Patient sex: M
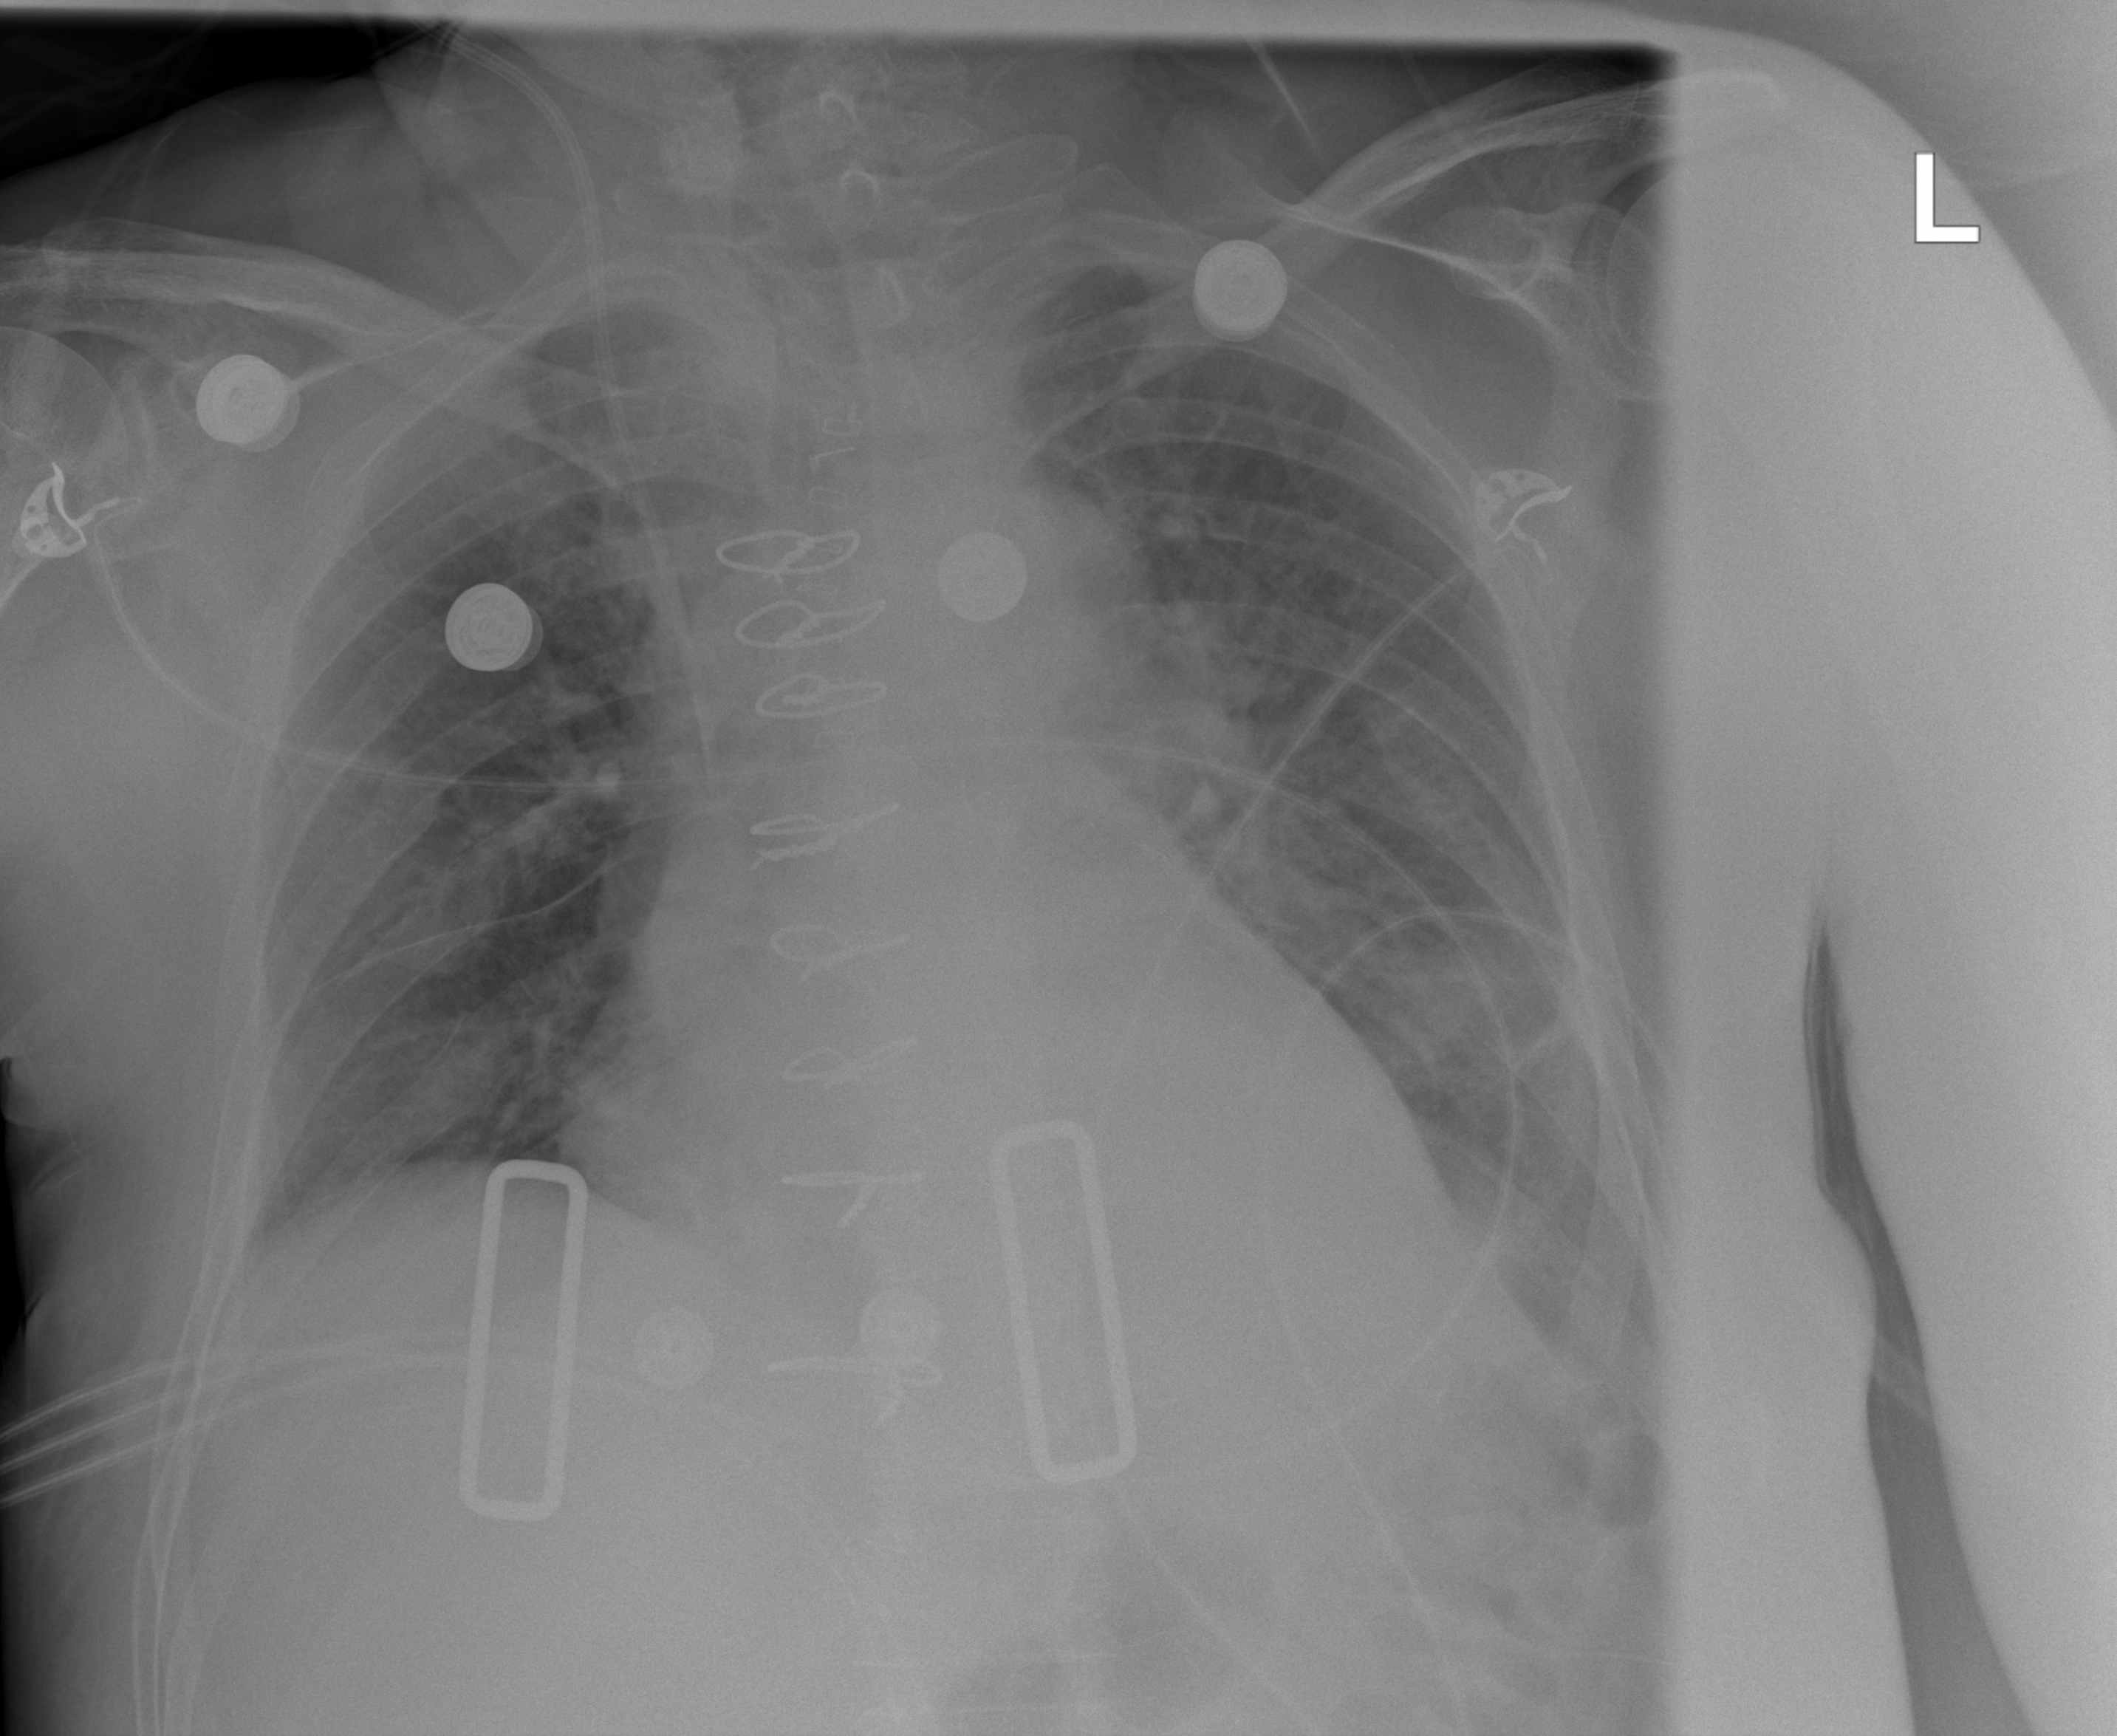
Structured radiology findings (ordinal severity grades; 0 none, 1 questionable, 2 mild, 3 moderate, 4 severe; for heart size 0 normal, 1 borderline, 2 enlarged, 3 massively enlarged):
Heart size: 0
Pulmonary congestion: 0
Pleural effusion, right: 0
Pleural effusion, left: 2
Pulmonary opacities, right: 0
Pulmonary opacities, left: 0
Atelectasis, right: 2
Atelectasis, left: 2